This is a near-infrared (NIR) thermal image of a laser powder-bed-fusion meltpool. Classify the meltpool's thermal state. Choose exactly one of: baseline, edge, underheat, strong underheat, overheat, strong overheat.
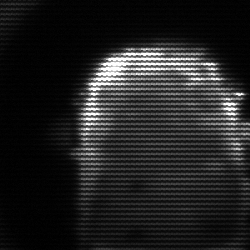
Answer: baseline